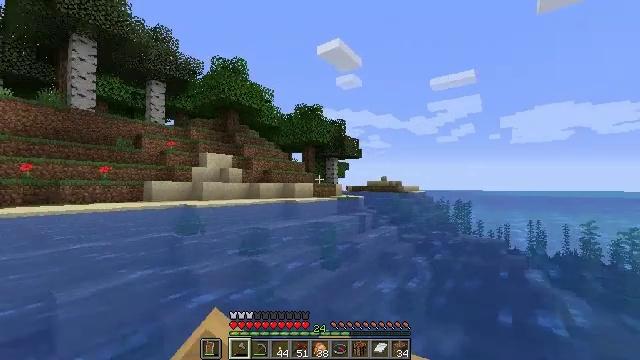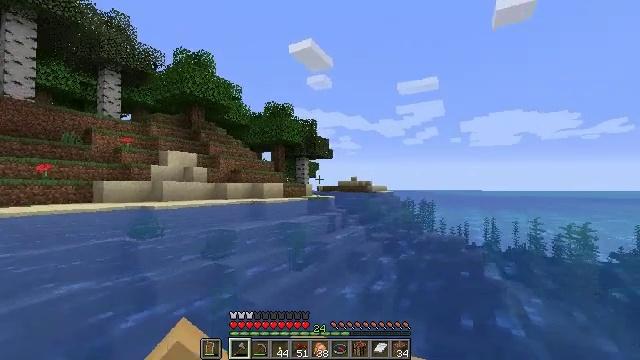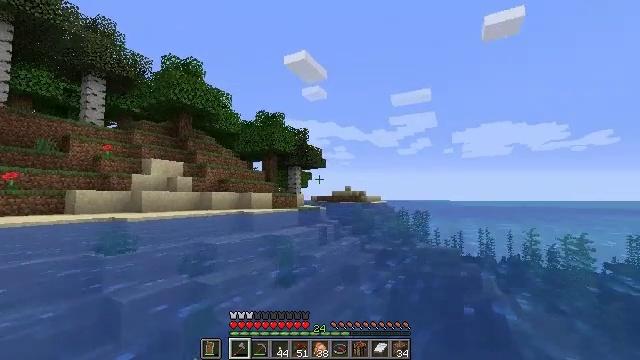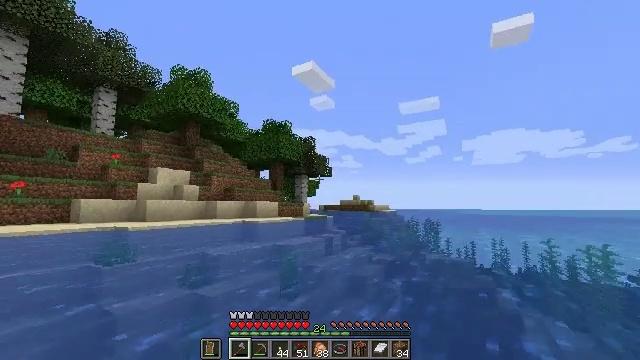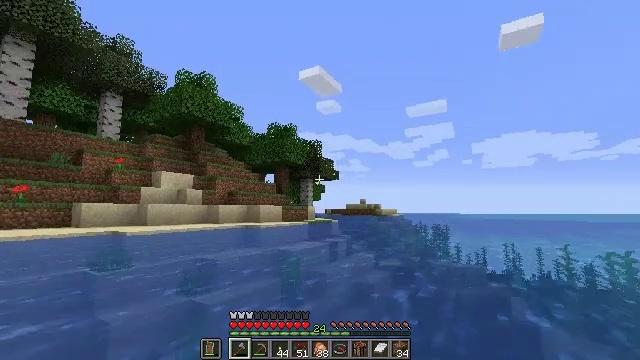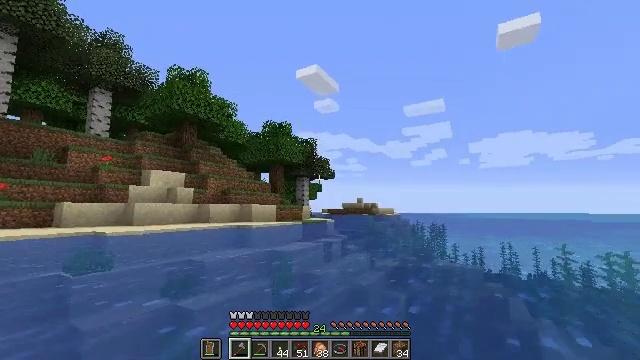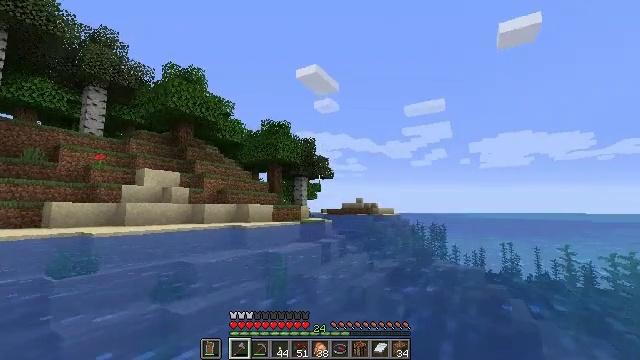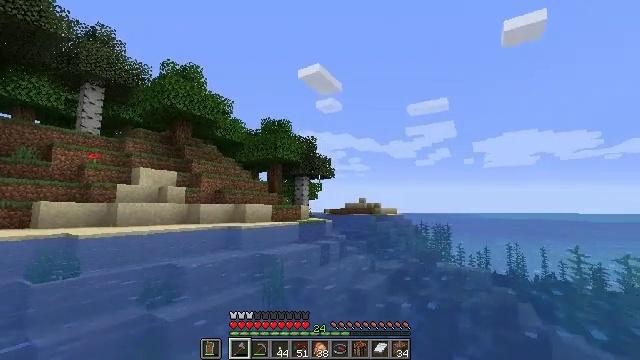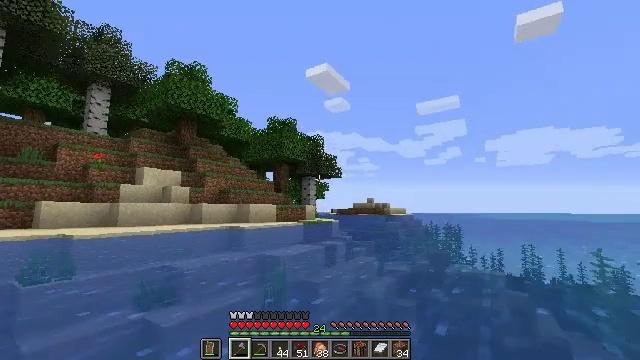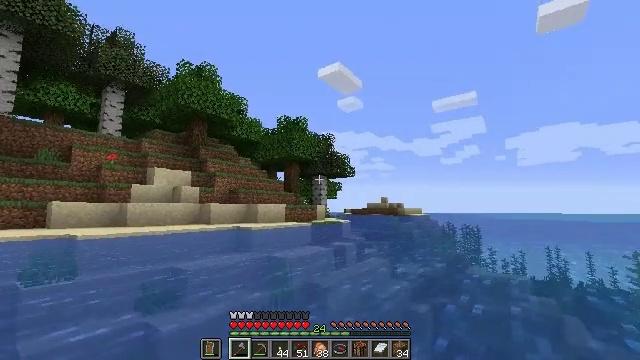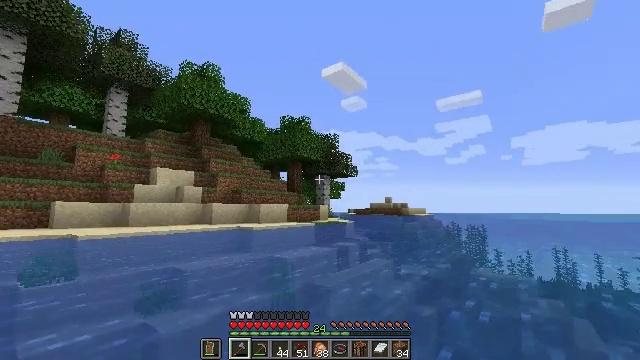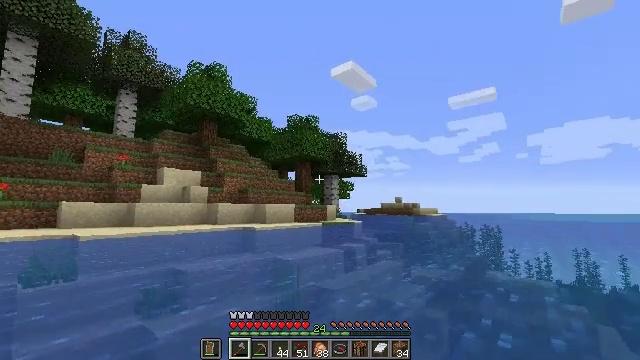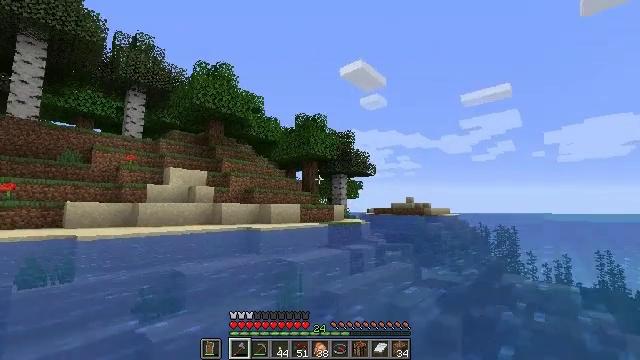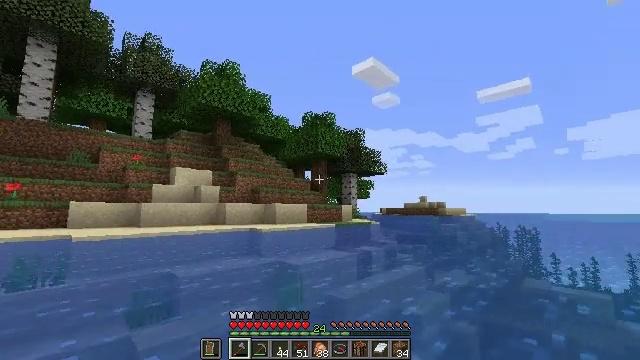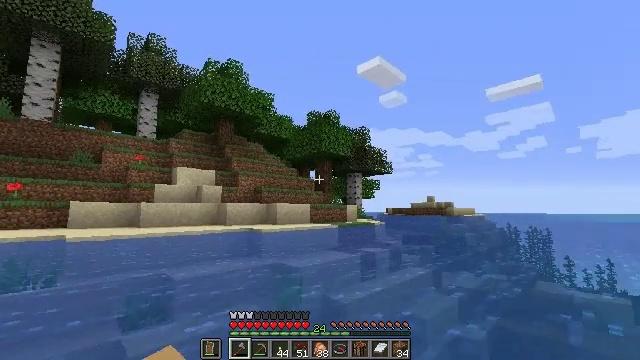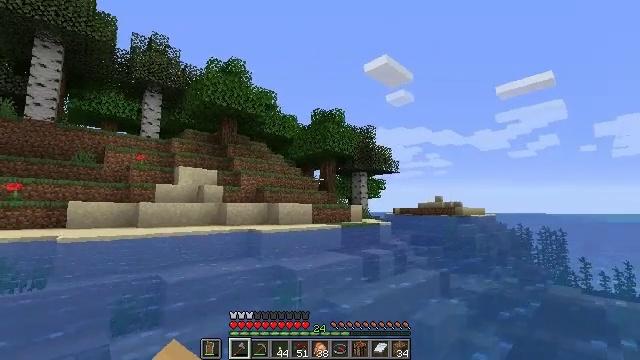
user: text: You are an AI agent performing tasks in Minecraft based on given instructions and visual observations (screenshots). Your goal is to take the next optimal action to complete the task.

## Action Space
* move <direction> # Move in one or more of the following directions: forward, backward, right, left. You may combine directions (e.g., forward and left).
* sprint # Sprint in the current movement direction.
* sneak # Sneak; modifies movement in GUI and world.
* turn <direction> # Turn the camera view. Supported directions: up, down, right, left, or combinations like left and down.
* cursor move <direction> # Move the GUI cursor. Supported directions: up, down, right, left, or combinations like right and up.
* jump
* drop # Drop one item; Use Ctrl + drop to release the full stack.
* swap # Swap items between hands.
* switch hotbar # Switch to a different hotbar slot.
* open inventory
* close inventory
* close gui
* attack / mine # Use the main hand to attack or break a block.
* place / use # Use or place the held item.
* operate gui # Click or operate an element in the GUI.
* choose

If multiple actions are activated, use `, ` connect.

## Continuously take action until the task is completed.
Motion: motion action
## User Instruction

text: Collect sea pickles from the ocean floor.
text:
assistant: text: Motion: move forward, turn right
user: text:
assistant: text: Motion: move forward, turn right and up
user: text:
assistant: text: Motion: move forward, turn left and up
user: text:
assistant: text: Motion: move forward, turn left
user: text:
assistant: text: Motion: move forward
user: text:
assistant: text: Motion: move forward and move left
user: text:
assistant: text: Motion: move forward and move left
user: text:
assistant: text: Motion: move forward and move left
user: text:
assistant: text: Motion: move forward
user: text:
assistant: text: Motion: move forward
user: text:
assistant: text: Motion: move forward
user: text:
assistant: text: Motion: move forward
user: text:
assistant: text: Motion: move forward
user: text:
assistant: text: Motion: move forward
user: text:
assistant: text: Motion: move forward
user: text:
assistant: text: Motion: move forward
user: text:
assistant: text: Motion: move forward
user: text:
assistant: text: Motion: move forward, turn left
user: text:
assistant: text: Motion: move forward and move right
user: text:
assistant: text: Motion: move forward and move right
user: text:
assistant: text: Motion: move forward and move right, turn right
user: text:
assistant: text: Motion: move forward, turn right
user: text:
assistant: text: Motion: move forward
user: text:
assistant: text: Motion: move forward
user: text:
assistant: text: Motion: move forward
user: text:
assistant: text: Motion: move forward, turn down
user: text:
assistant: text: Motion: move forward
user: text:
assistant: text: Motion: move forward
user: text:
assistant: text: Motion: move forward, turn down
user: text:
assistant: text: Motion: move forward